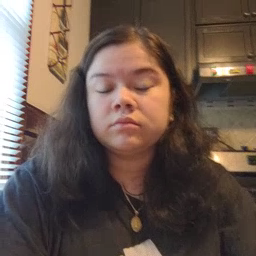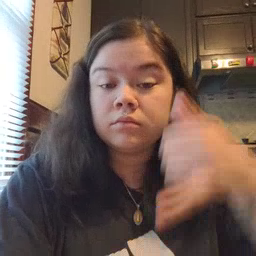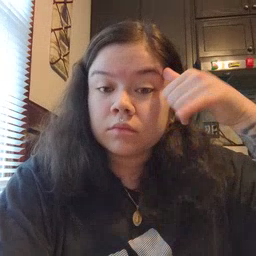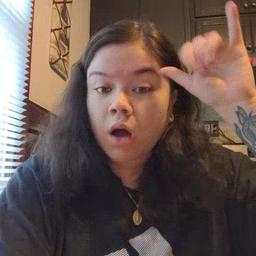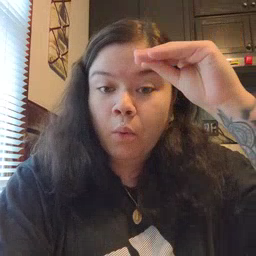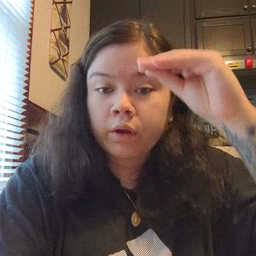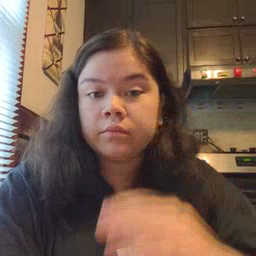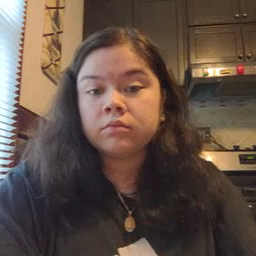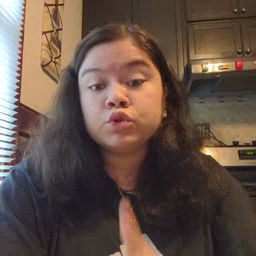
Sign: cowboy